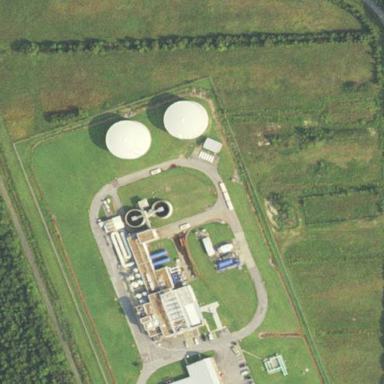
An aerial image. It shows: Wastewater plant.